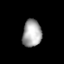
Tissue: lung
Cell type: Epithelial cells
Senescence score: 0.1802
Nuclear area (px): 505
Mean DAPI intensity: 167.129